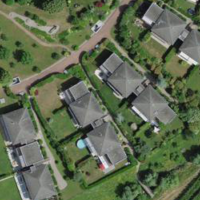
EUNIS habitat code: 54
Species observed at this site:
Cosmos bipinnatus
Sonchus asper
Cydonia oblonga